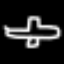
Label: airplane